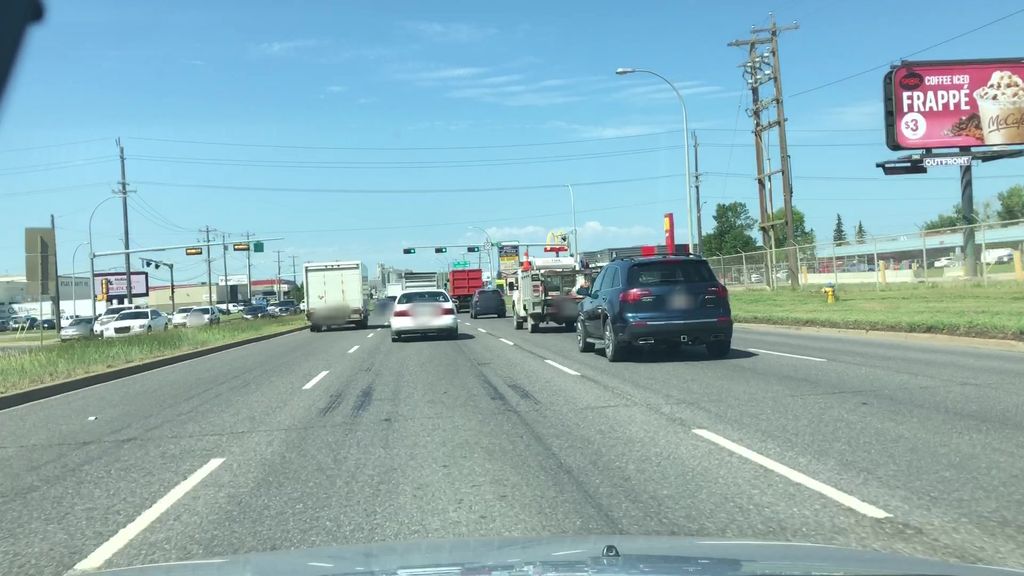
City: edmonton